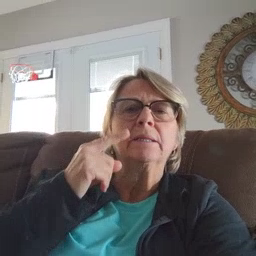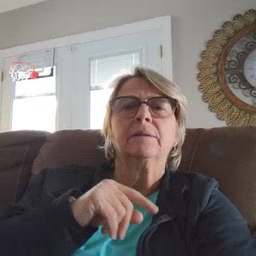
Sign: cheek